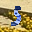
Label: 5